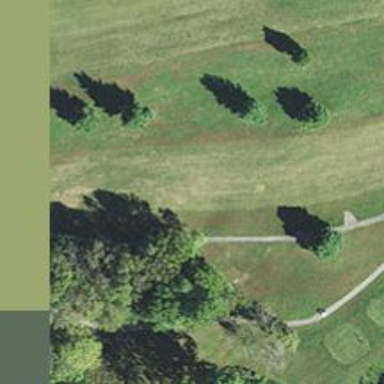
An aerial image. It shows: View of golf hole.